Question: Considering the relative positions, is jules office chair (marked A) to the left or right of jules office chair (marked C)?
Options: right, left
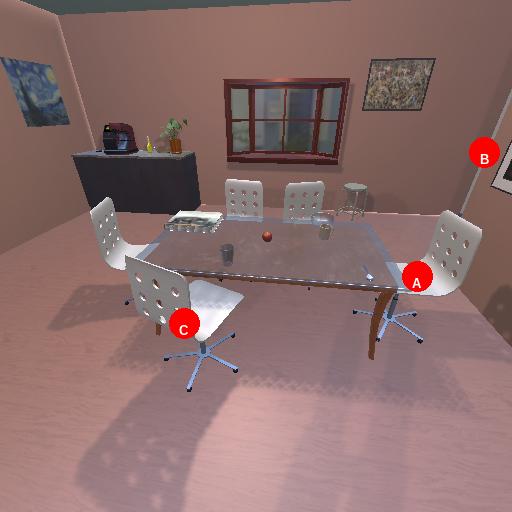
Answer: right